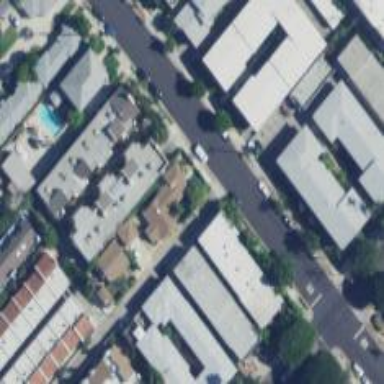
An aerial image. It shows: Alleyway designated as service road.